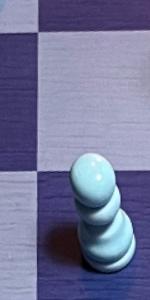
Label: Pawn_White